Question: This is probably a very basic question, but I want to put a button next to a dropdown list.
I would like to do it . I've been trying for a long time and cannot manage to get it right, I know there's a simple way to do it but I'm stumped
'''
<div class="col-md-4">
<div class="form-group">
<label for="Grupo">TI's</label>
<select class="form-control" id="TIDropDown"></select>
<button type="button" class="btn btn-default ">
<span class="glyphicon glyphicon-align-left"></span>
</button>
</div>
</div>
'''
and this is what it displays:

I would like for the button to appear next to it, as to add more dropdowns dynamically.
Thanks.
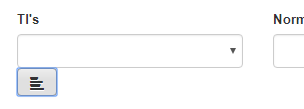
Answer: If you're using <URL>
You could use <URL> like this...
'''
<link href="//netdna.bootstrapcdn.com/bootstrap/3.0.0/css/bootstrap.min.css" rel="stylesheet"/>
<link href="https://maxcdn.bootstrapcdn.com/bootstrap/4.0.0/css/bootstrap.min.css" rel="stylesheet"/>
<div class="col-md-4">
<div class="input-group">
<select class="custom-select" id="TIDropDown">
<option>Choose...</option>
<option>Option 1</option>
<option>Option 2</option>
</select>
<div class="input-group-append">
<button class="btn btn-outline-secondary" type="button">
<span class="glyphicon glyphicon-align-left"></span>
</button>
</div>
</div>
</div>
'''